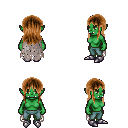
a pixel art fantasy rpg character, female body template, orc, green skin, gray tattered cape, teal pants, brown unkempt hairstyle, metal boots, four views (front, back, left, right), 2x2 character sprite sheet, small pixel art, hard edges, no anti-aliasing